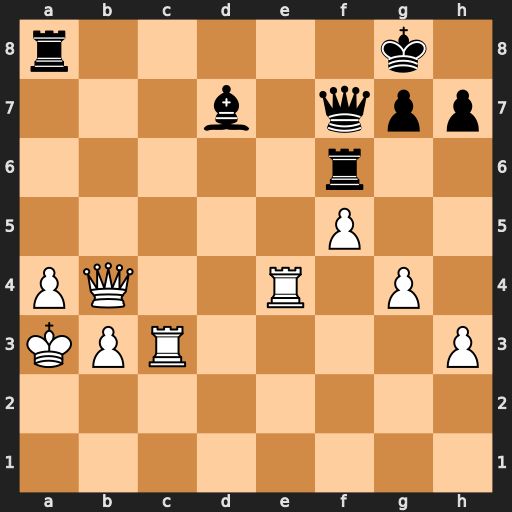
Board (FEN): r5k1/3b1qpp/5r2/5P2/PQ2R1P1/KPR4P/8/8
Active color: w
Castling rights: -
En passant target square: -
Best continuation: Re7 Qd5 Rc7